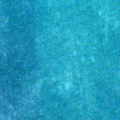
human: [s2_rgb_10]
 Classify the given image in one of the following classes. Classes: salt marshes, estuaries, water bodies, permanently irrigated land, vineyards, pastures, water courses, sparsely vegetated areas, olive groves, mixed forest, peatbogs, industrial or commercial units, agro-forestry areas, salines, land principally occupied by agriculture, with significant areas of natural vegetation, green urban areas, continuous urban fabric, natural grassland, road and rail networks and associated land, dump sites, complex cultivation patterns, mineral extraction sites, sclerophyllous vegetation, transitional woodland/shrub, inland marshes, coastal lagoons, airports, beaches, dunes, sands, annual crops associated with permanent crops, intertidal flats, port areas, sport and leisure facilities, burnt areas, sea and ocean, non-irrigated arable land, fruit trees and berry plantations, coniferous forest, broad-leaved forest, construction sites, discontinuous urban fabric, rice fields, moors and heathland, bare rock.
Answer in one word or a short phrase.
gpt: sea and ocean